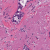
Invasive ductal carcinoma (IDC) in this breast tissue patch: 0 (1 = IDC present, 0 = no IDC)